Question: I'm trying to space out my image buttons in my table row (so it doesn't touch each other. It doesn't seem to space out. Can anyone tell me how to? Thanks for any responses.
Heres a screenshot:

My activity_main xml file:
'''
<RelativeLayout xmlns:android="http://schemas.android.com/apk/res/android"
android:layout_width="match_parent"
android:layout_height="match_parent"
android:background="#ff000000"
xmlns:ads="http://schemas.android.com/apk/res-auto"
android:orientation="vertical">
<ScrollView
android:layout_width="fill_parent"
android:layout_height="fill_parent"
android:layout_above="@+id/adViewFunny">
<TableLayout
android:layout_width="fill_parent"
android:layout_height="fill_parent">
<TableRow
android:layout_width="fill_parent"
android:layout_height="fill_parent">
<ImageButton
android:layout_width="wrap_content"
android:layout_height="wrap_content"
android:id="@+id/iLikeTurtlesButton"
android:clickable="true"
android:src="@drawable/bluesound"
android:background="@drawable/transparent"
android:onClick="PlayILikeTurtles"
android:layout_alignParentTop="true"
android:layout_alignParentStart="true"
android:layout_column="0" />
<ImageButton
android:layout_width="wrap_content"
android:layout_height="wrap_content"
android:id="@+id/imageButton12"
android:clickable="true"
android:src="@drawable/bluesound"
android:background="@drawable/transparent"
android:onClick="PlayILikeTurtles"
android:layout_alignParentTop="true"
android:layout_alignParentStart="true"
android:layout_column="14" />
</TableRow>
</TableLayout>
</ScrollView>
<com.google.android.gms.ads.AdView android:id="@+id/adViewFunny"
android:layout_width="wrap_content"
android:layout_height="wrap_content"
android:layout_alignParentBottom="true"
android:layout_centerHorizontal="true"
ads:adUnitId="XXXX"
ads:adSize="BANNER"/>
'''
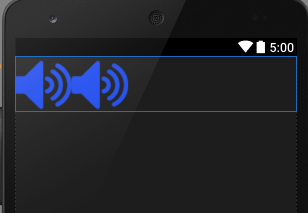
Answer: To center the children of the TableRow, add 'android:gravity="center"' to the TableRow.
To add some space between the children you can use a divider like this:
Create a drawable 'drawable/horizontal_spacer.xml':
'''
<?xml version="1.0" encoding="utf-8"?>
<shape xmlns:android="http://schemas.android.com/apk/res/android" >
<!-- define how much spacing you want -->
<size android:width="10dp"/>
<solid android:color="@android:color/transparent"/>
</shape>
'''
Then use 'android:divider' and 'android:showDividers' on your TableRow:
'''
<TableRow
android:layout_width="fill_parent"
android:layout_height="fill_parent"
android:gravity="center"
android:divider="@drawable/horizontal_spacer"
android:showDividers="middle">
<ImageButton
android:layout_width="wrap_content"
android:layout_height="wrap_content"
android:id="@+id/iLikeTurtlesButton"
... />
<ImageButton
android:layout_width="wrap_content"
android:layout_height="wrap_content"
android:id="@+id/imageButton12"
... />
</TableRow>
'''